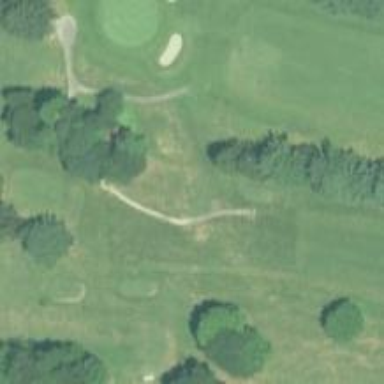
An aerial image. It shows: Path for golf carts.